Interaction volume radius: 10 \u00c5
Interaction volume height: 30 \u00c5
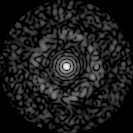
Disorder parameter: 0.8426